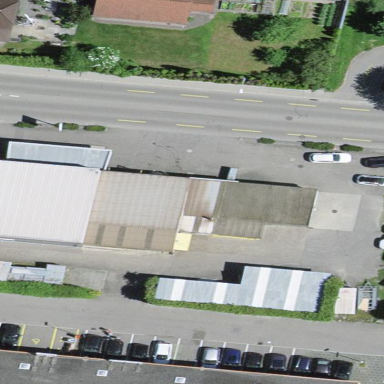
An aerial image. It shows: Building that serves as fuel station.